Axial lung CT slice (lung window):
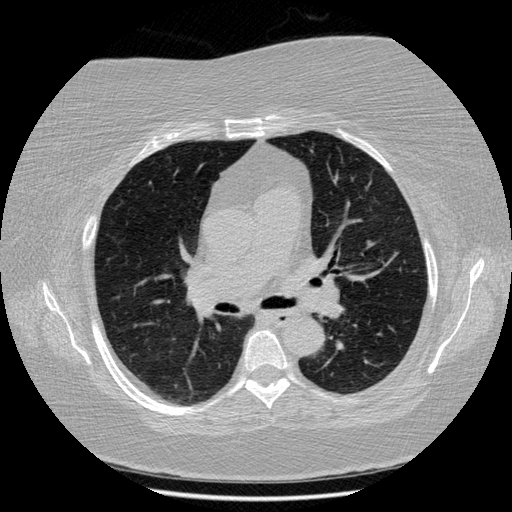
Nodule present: no